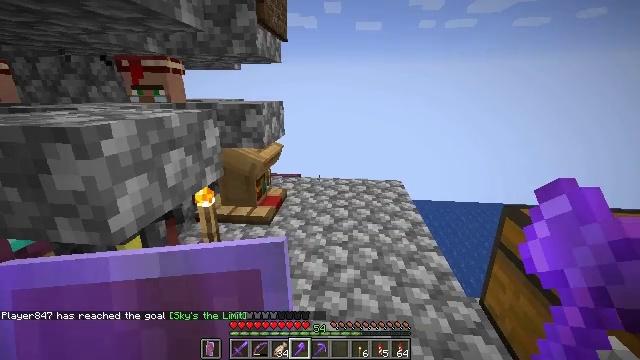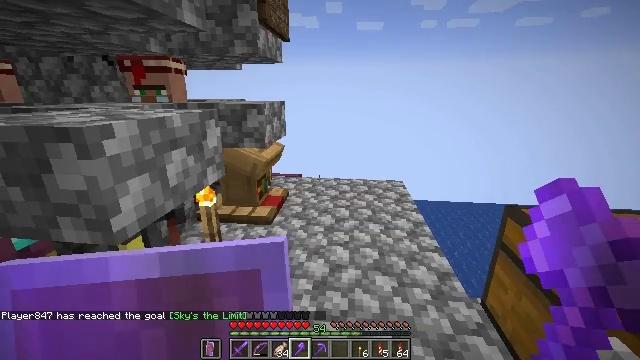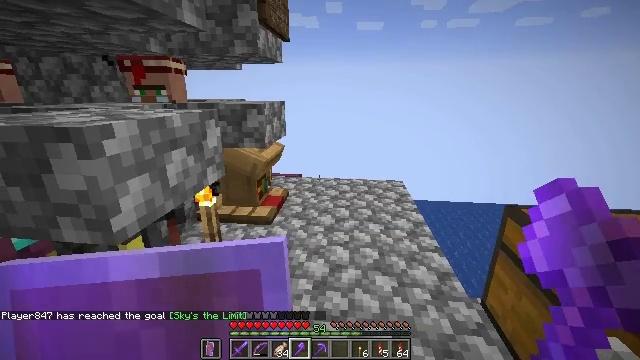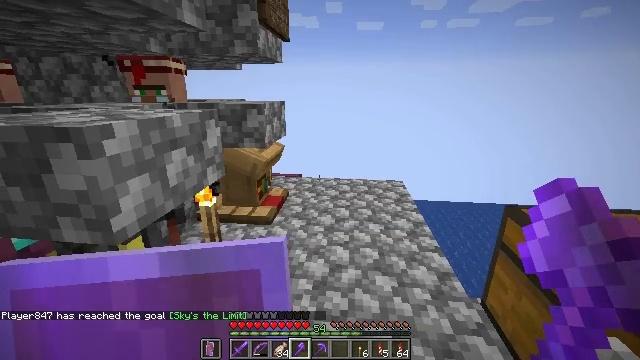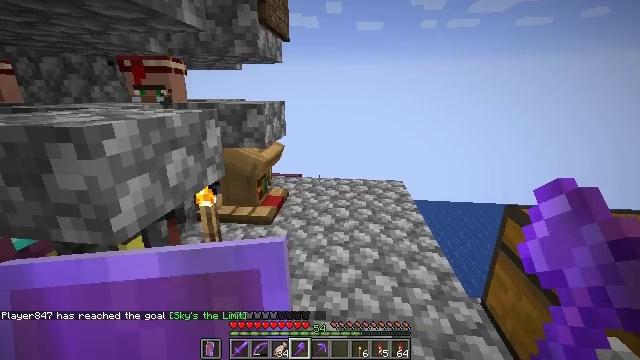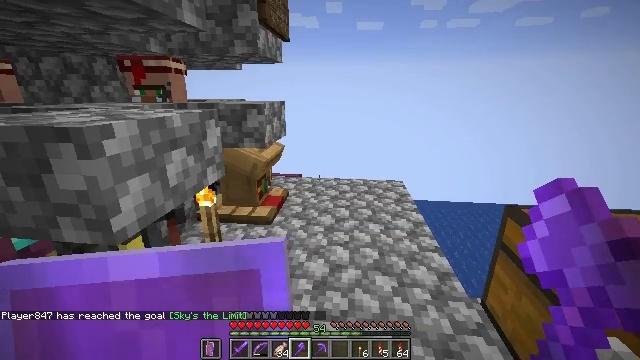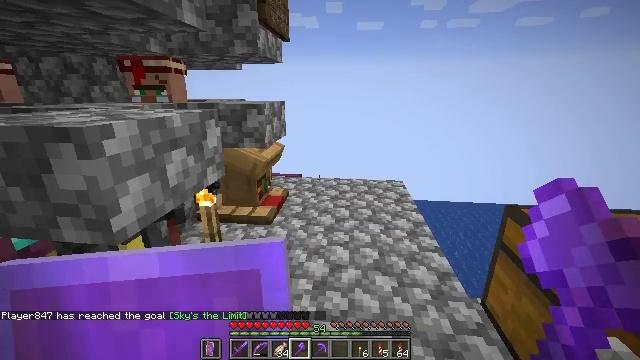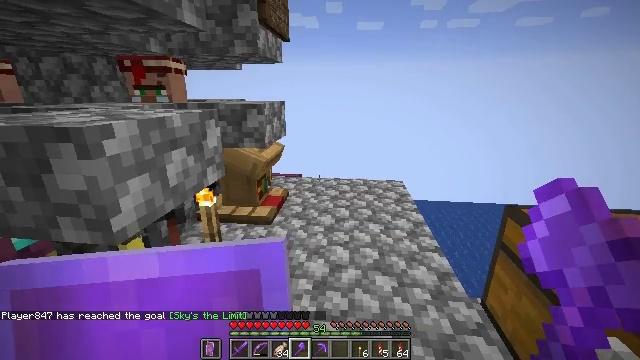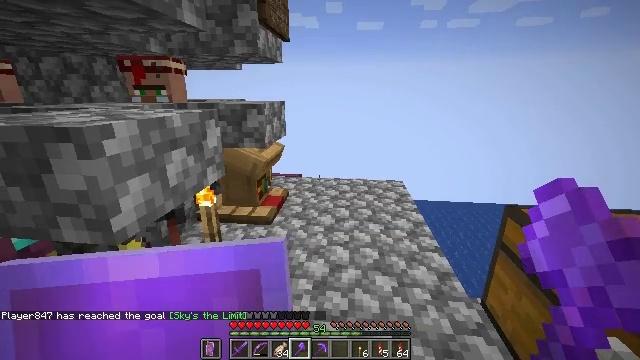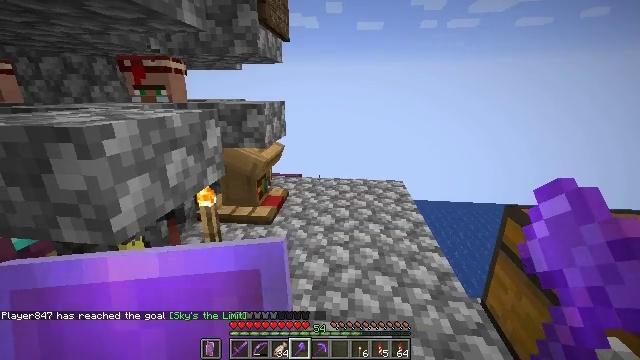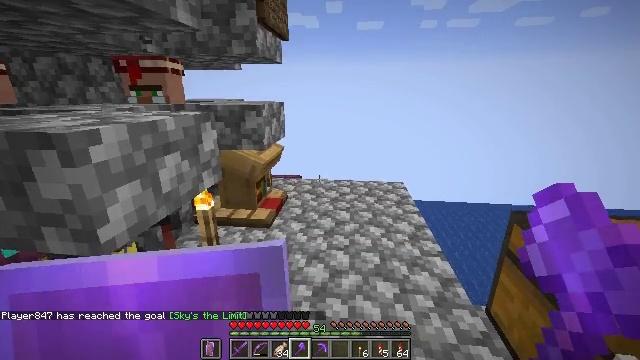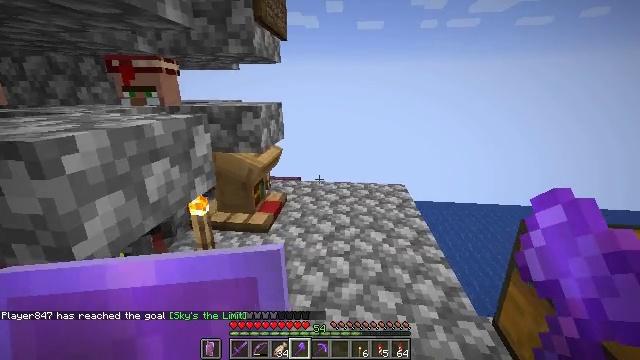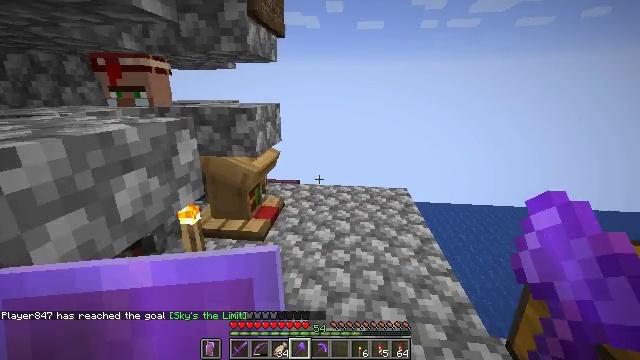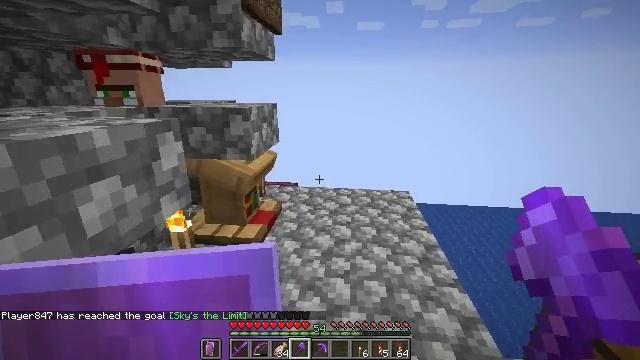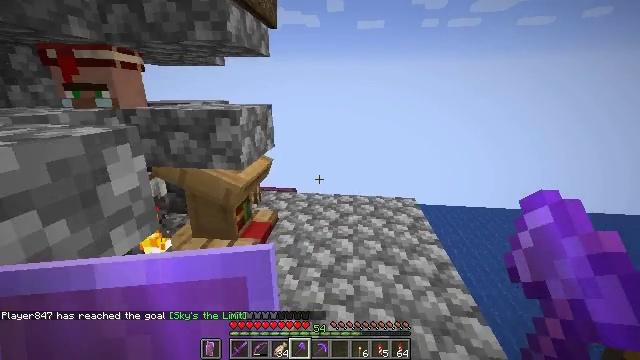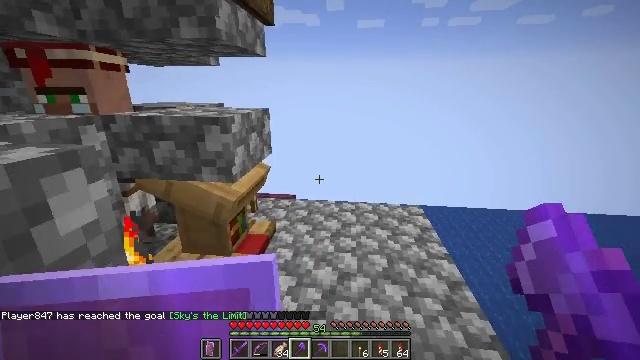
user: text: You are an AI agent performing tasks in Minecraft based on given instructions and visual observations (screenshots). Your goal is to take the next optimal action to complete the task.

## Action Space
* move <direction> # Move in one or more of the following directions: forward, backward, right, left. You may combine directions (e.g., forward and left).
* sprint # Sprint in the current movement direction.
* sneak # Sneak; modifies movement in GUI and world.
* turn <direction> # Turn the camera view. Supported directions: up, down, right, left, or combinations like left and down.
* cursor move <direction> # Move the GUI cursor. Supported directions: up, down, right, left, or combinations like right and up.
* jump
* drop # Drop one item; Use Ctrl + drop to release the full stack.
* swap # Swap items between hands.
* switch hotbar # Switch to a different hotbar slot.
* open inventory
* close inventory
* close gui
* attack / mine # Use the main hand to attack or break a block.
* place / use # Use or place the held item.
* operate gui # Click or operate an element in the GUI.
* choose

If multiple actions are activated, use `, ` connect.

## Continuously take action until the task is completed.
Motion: motion action
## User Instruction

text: Remove a tropical fish from the inventory.
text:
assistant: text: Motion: no_op
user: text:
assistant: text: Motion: no_op
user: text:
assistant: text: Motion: no_op
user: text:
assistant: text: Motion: no_op
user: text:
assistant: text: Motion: no_op
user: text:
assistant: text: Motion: no_op
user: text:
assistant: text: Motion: no_op
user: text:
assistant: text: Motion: no_op
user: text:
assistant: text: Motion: no_op
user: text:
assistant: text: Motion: move forward
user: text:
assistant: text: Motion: move forward
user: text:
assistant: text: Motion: move forward
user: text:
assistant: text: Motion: move forward
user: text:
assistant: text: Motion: move forward
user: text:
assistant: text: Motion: move forward
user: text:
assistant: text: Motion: move forward
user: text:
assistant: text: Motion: move forward
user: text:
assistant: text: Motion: no_op
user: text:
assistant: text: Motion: no_op
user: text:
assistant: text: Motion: no_op
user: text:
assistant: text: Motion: no_op
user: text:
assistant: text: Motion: no_op
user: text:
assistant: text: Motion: no_op
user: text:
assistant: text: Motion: move back
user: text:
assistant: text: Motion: move back
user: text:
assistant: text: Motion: move back
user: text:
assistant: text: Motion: move back
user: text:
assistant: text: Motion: move back
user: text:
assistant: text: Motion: no_op
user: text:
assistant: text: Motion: no_op